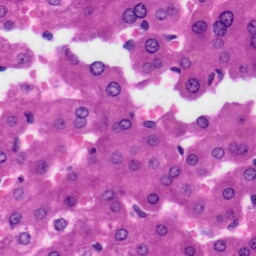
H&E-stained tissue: Liver